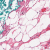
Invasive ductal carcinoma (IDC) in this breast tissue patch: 0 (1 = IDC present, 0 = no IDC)